Question: I have to edit a large text file with over 600000 Russian lowercased words in UTF8 format.
Each word is located on a separate line and the file has been successfully sorted by a Perl script (using its 'sort' function):

The character range is '0x0430 - 0x044F' (please see <URL>.
I must keep the file sorted during my editing of it and its parts, but when I use the Vim's builtin (or is it Windows) '%!sort' then the Russian letters are sorted by their numeric codes and not alphabetically.
I have 'perl' in the '%path%' - how could I please use it to sort the file I'm editing in the Vim editor (whole and parts of it)?
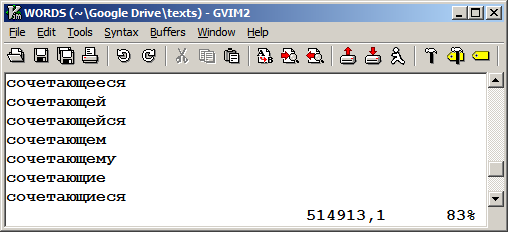
Answer: Be sure to look at
'''
:help perldo
'''
to see whether perl support is built right in for your copy of Vim.
Alternatively,
'''
%!perl -e 'print foreach sort (<>)'
'''
should get you started using external Perl
PS. Also look at 'help :sort' as I'm not quite sure you have been using Vim sort until now
I just tried with the 1000 words from <URL>
'''
:%sort
'''